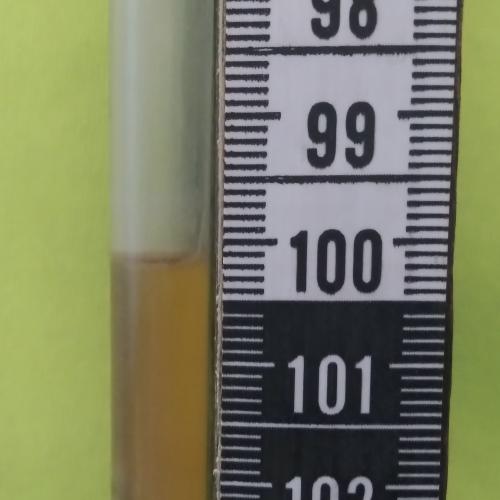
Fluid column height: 100.1 cm